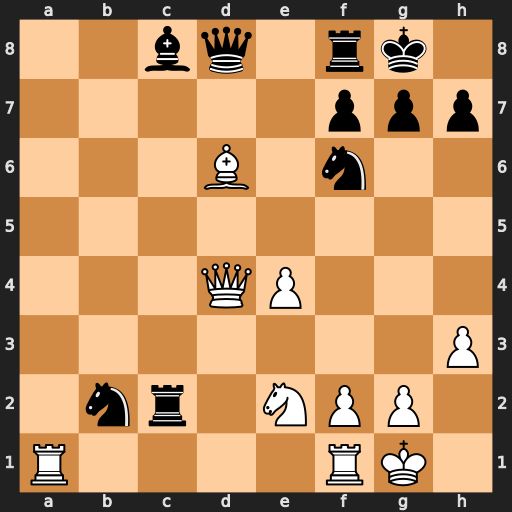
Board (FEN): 2bq1rk1/5ppp/3B1n2/8/3QP3/7P/1nr1NPP1/R4RK1
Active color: w
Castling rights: -
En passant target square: -
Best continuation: Bxf8 Qxd4 Nxd4